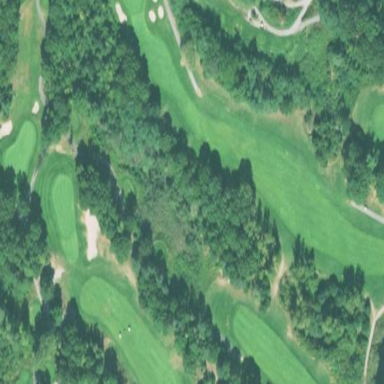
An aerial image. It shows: Golf fairway surrounded by grass.